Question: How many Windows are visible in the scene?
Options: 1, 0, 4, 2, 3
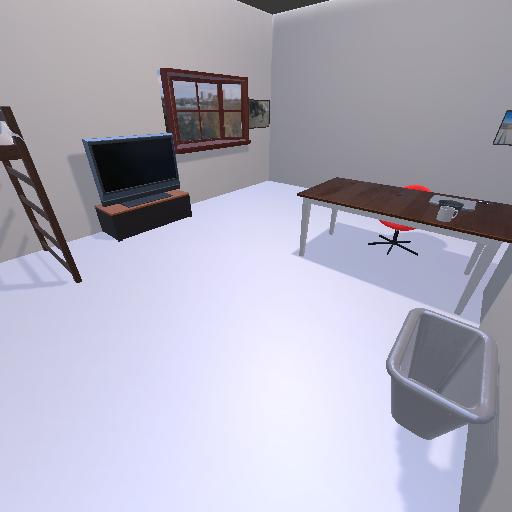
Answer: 1